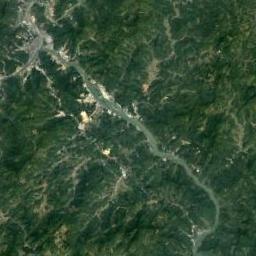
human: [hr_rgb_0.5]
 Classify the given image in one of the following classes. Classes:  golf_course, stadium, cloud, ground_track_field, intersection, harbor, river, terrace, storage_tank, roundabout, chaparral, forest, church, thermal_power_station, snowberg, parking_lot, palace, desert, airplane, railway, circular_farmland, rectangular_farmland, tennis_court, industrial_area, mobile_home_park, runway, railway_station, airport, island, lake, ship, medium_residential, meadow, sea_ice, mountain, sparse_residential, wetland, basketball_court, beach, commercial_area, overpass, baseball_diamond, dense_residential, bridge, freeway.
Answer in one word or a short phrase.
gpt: river